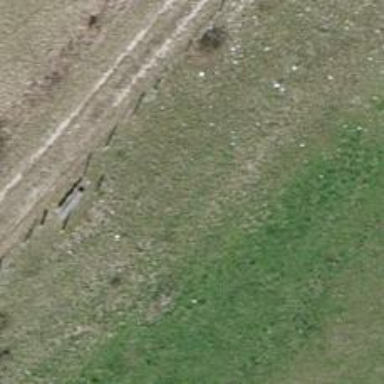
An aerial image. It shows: Bench.